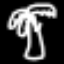
Label: palm tree